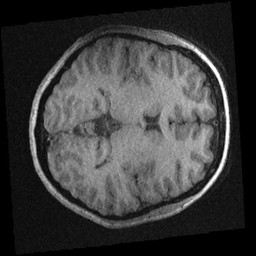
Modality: T1w
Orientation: axial
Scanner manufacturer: ge
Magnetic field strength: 3 T
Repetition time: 0.006976 s
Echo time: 0.002592 s